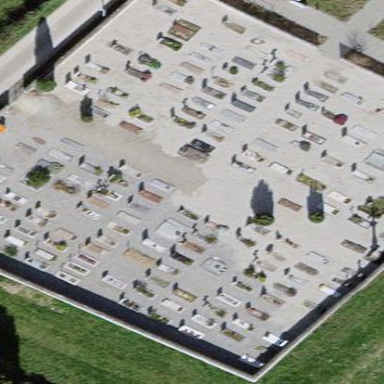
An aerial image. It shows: Cemetery.